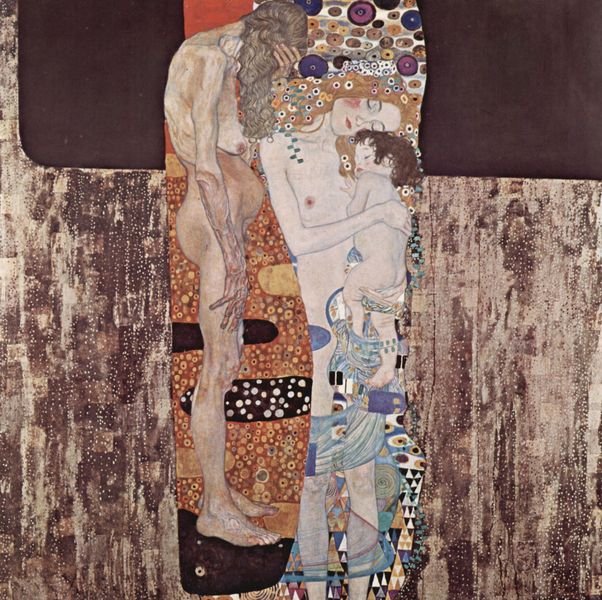
Titel: Die drei Lebensalter der Frau
Künstler: Gustav Klimt
Standort: Roma
Institution: Galleria Nazionale d'Arte Moderna di Roma
Schlagwörter: akt, blau, hand, haut, körper, mann, nackt, schlaf, weiß, akte, frauen, gelb, mädchen, ocker, blume, blumen, braun, brust, busen, frau, grau, haar, schwarz, blüten, rot, schleier, beige, flächig, malerei, muster, ornament, symbolismus, alt, blond, jung, mütze, wand, alte, augen, halten, trauer, hände, öl, gold, haare, drei, familie, kind, mutter, vater, locken, kreis, beine, brüste, kuss, liebe, ruhe, umarmung, schlafen, abstrakt, modern, formen, lila, violett, baby, füsse, blue, embrace, hands, oil, people, red, white, women, arm, black, expressionism, female, golden, green, hair, jugendstil, klimt, nose, old, painting, robe, three, woman, yellow, dekor, ornamente, bed, blanket, flowers, pattern, patterns, pink, two, brown, bauch, junge, geschlossen, punkte, schimmer, nacktheit, alter, jugend, schönheit, weinen, form, jugenstil, kreise, mosaik, österreich, zuneigung, fries, wärme, wood, sad, man, naked, nude, nudes, nudity, adern, background, girl, orange, young, boy, child, eyes, feet, wien, greisin, maria, decoration, texture, color, dots, purple, elderly, mother, mouth, gustav, blasen, dekorativ, quadrat, sezession, secession, wiener sezession, smile, breast, abstract, love, geburt, quadratisch, ancient, arms, draped, family, design, symetry, rectangle, brick, lebensalter, art, colors, what, butt, foot, geometric, austrian, circle, circles, legs, cloth, breasts, christ, calm, figure, long hair, pale, asleep, sleep, sleeping, schwangere, father, weeping, son, kid, biblical, collage, hundertwasser, mosaic, gustav klimt, nipples, stomach, tall, knee, leg, daughter, spots, triangles, gross, despair, vienna, gustave, ugly, infant, nursing, knees, fat, hug, crying, sadness, holding, blumenhaar, center, sick, pregnant, birth, ages, grief, josef, mother and child, hir, secessionsstil, gustav klimnt, belly, toe, toes, klimm, klim, sececion, össterreich, boobs, skinny, austiran, blackj, nipple, maternal, depressing, trio, unit, weird, buttocks, mom, the kiss, gustave klimt, white], trippy, cry, die drei alter, generations, eyes\, gutav, gustaf, rehead, butts, sleping, blond hair, omnude, disgorged, chile, crone, marquest, unity, sourealism, scild, frail, анове, 그림, 명화, 화가, 엄마, 슬픔, 아기, 임신, 사산, 절망, 키스, 이면성